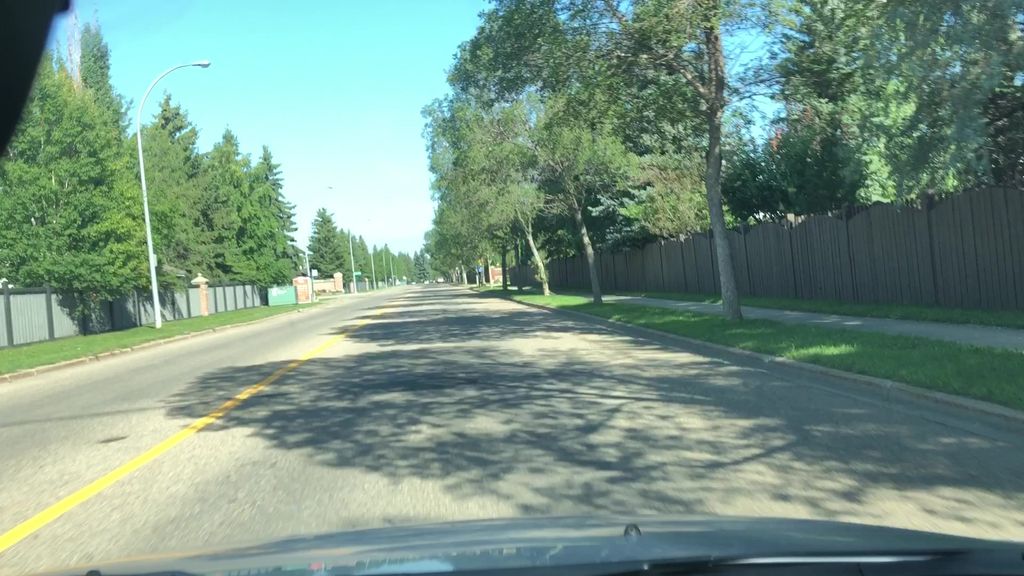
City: edmonton